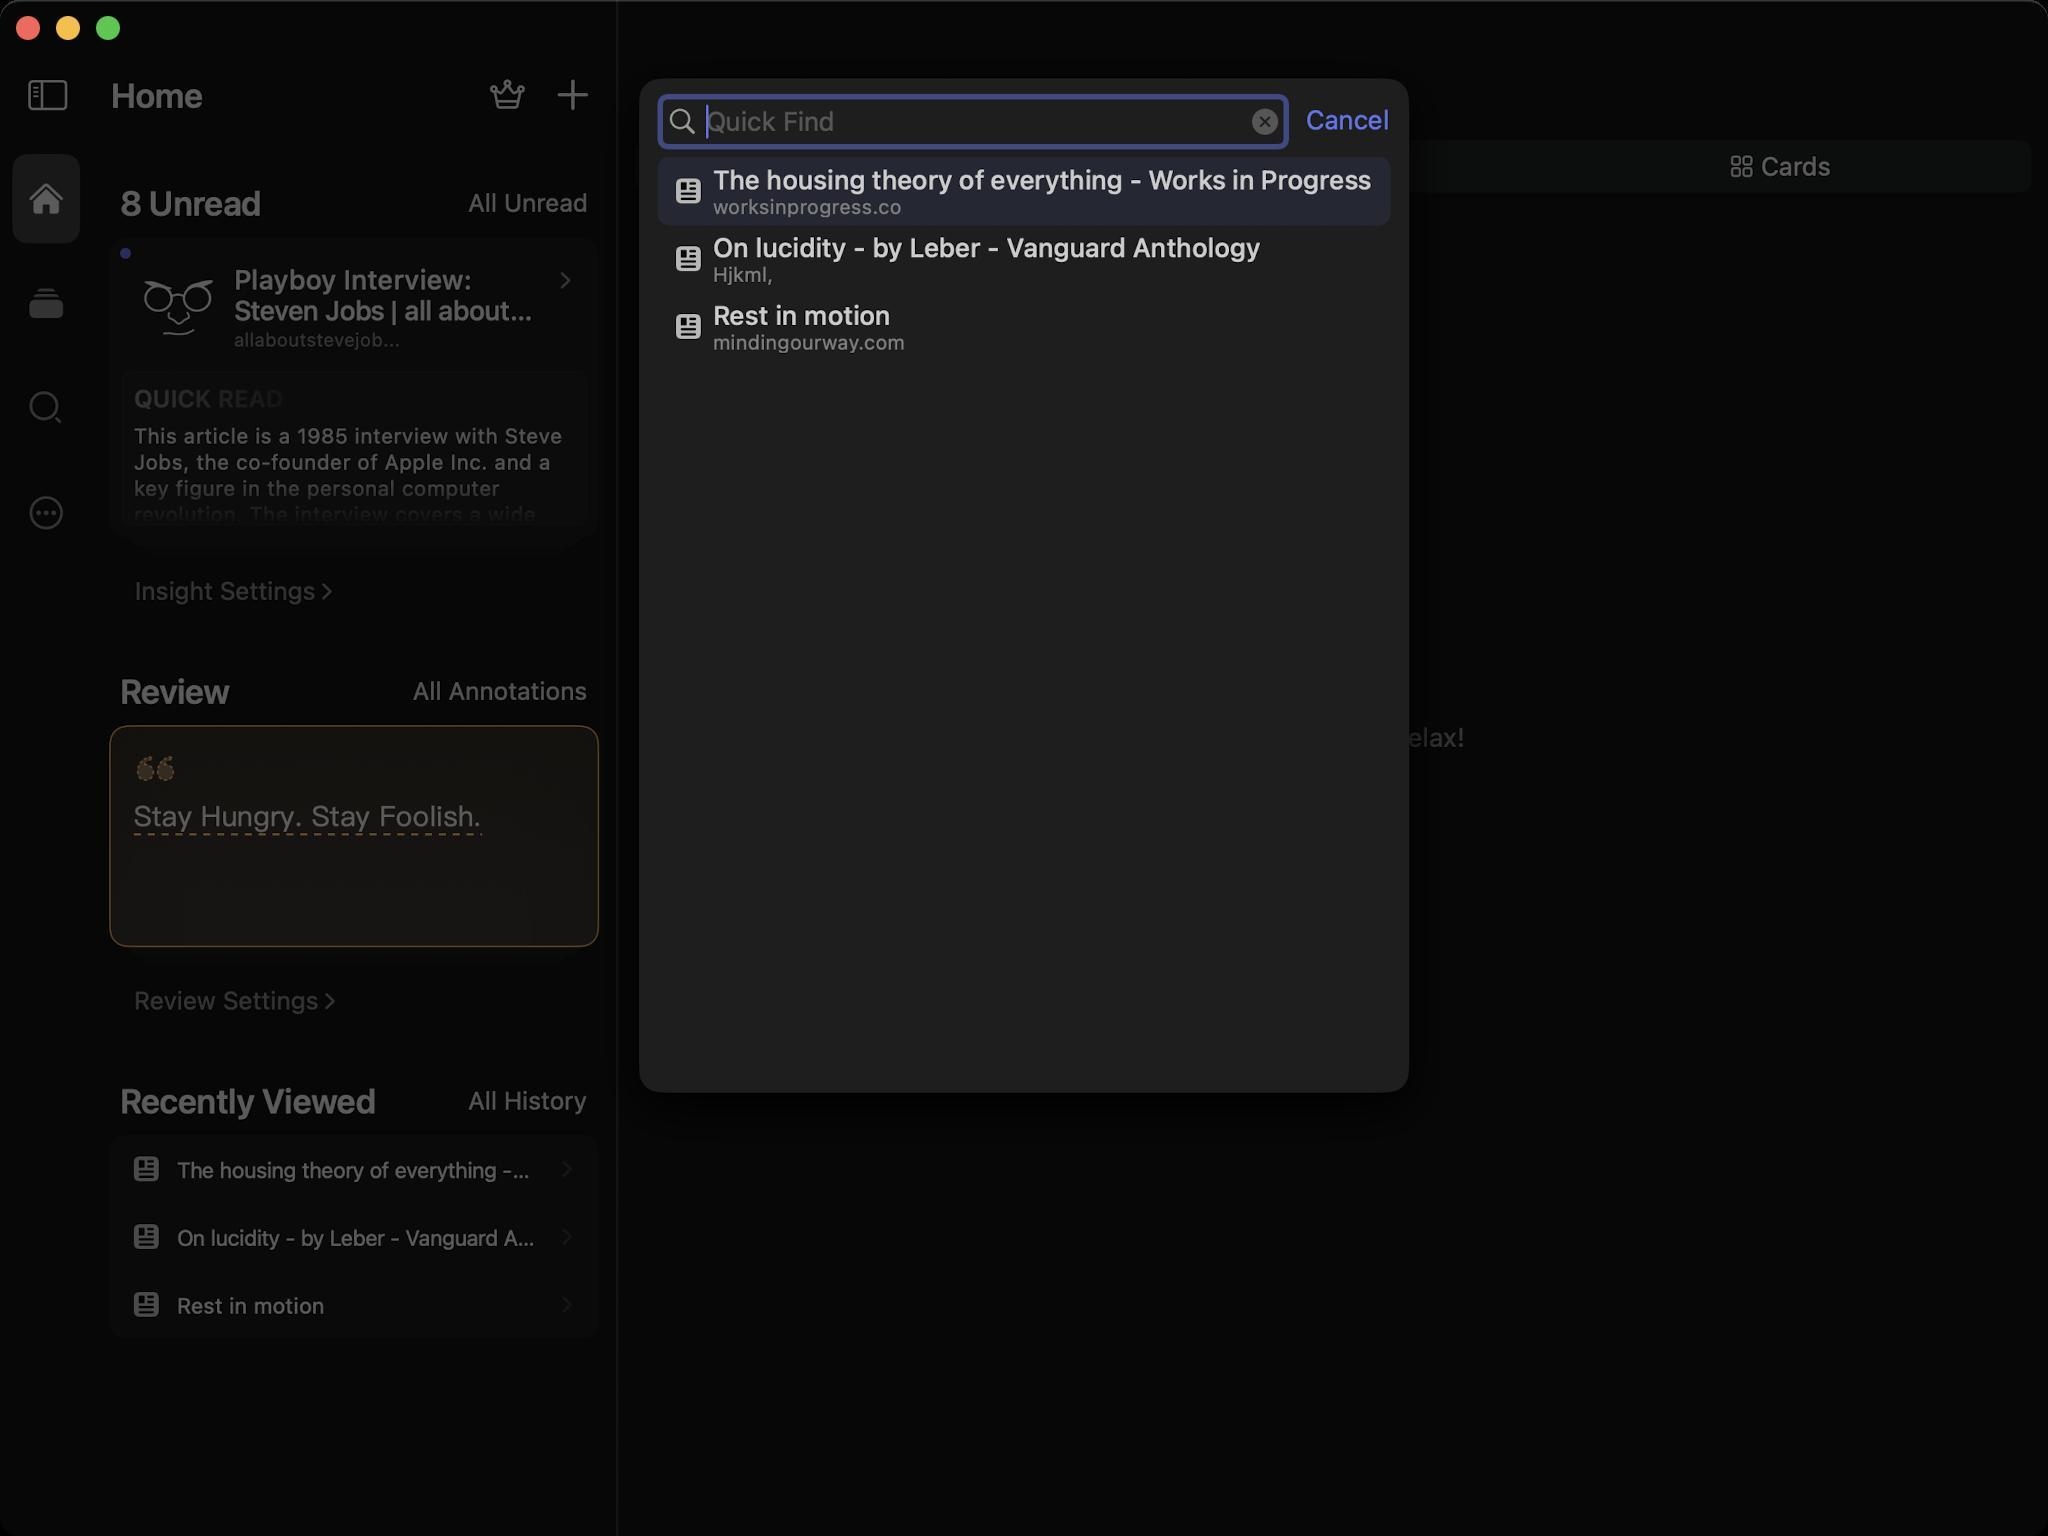
Accessibility tree:
{"name": "Cubox", "role": "AXWindow", "description": null, "role_description": "standard window", "value": null, "position": "351.00;95.00", "size": "1024;768", "children": [{"name": null, "role": "AXGroup", "description": null, "role_description": "group", "value": null, "position": "0.00;0.00", "size": "1024;768", "children": [{"name": null, "role": "AXGroup", "description": null, "role_description": "group", "value": null, "position": "0.00;0.00", "size": "1024;768", "children": [{"name": null, "role": "AXButton", "description": null, "role_description": "button", "value": null, "position": "0.00;0.00", "size": "1024;768", "children": []}, {"name": null, "role": "AXTextField", "description": "Quick Find", "role_description": "search text field", "value": "", "position": "328.79;46.97", "size": "316;28", "children": []}, {"name": null, "role": "AXButton", "description": "Clear text", "role_description": "button", "value": null, "position": "624.86;53.51", "size": "15;15", "children": []}, {"name": null, "role": "AXButton", "description": "Cancel", "role_description": "button", "value": null, "position": "652.96;48.51", "size": "42;23", "children": []}, {"name": null, "role": "AXGroup", "description": null, "role_description": "table", "value": null, "position": "328.79;78.54", "size": "367;468", "children": [{"name": null, "role": "AXGroup", "description": null, "role_description": "group", "value": "", "position": "328.79;78.54", "size": "367;34", "children": [{"name": null, "role": "AXStaticText", "description": "The housing theory of everything - Works in Progress, worksinprogress.co", "role_description": "text", "value": "", "position": "328.79;78.54", "size": "367;34", "children": []}]}, {"name": null, "role": "AXGroup", "description": null, "role_description": "group", "value": "", "position": "328.79;112.42", "size": "367;34", "children": [{"name": null, "role": "AXStaticText", "description": "On lucidity - by Leber - Vanguard Anthology, Hjkml,", "role_description": "text", "value": "", "position": "328.79;112.42", "size": "367;34", "children": []}]}, {"name": null, "role": "AXGroup", "description": null, "role_description": "group", "value": "", "position": "328.79;146.30", "size": "367;34", "children": [{"name": null, "role": "AXStaticText", "description": "Rest in motion, mindingourway.com", "role_description": "text", "value": "", "position": "328.79;146.30", "size": "367;34", "children": []}]}]}]}]}, {"name": null, "role": "AXButton", "description": null, "role_description": "close button", "value": null, "position": "7.00;6.00", "size": "14;16", "children": []}, {"name": null, "role": "AXButton", "description": null, "role_description": "full screen button", "value": null, "position": "47.00;6.00", "size": "14;16", "children": [{"name": null, "role": "AXGroup", "description": null, "role_description": "group", "value": null, "position": "47.00;6.00", "size": "14;16", "children": [{"name": null, "role": "AXGroup", "description": null, "role_description": "group", "value": null, "position": "47.00;6.00", "size": "14;16", "children": []}]}]}, {"name": null, "role": "AXButton", "description": null, "role_description": "minimize button", "value": null, "position": "27.00;6.00", "size": "14;16", "children": []}]}